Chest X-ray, AP view. Patient: 42 years old, sex M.
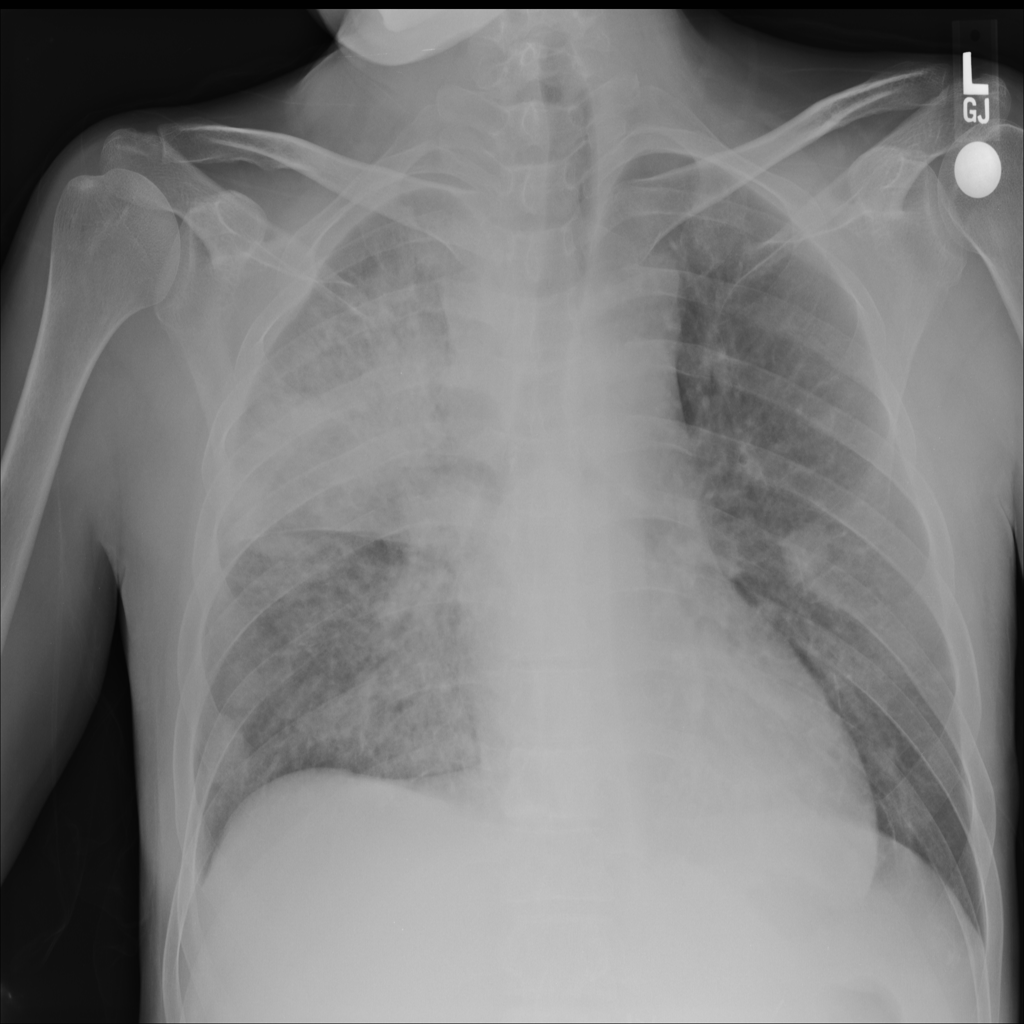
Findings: No Finding